Aerial crown-view tile of a tropical tree (Barro Colorado Island, Panama), acquired 20250715:
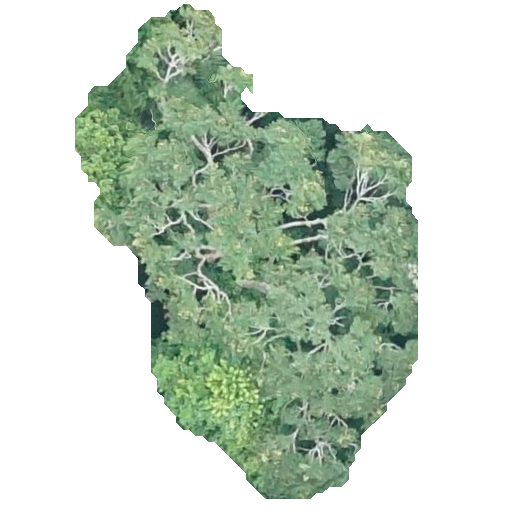
Species: Jacaranda copaia
GBIF accepted scientific name: Jacaranda copaia
Crown area: 157.713 m²